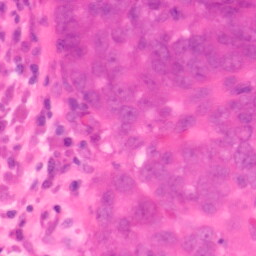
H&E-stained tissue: Colon